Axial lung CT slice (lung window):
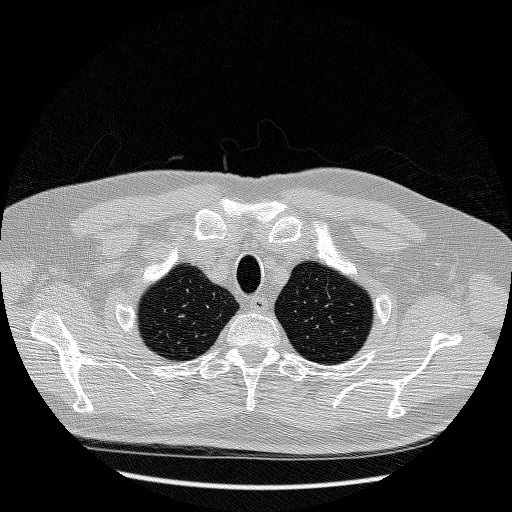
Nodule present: no